Question: Like I said, picture quality is more important than the size but i have to balance. Want to make the picture file size too small.
but would rather like to see better lighting effect and good quality image.
for main-light background, since most of the area will be covered by our main-content white background, so we can delete those area to make the file smaller at same time to keep the good quality.But that is not working.
help me.

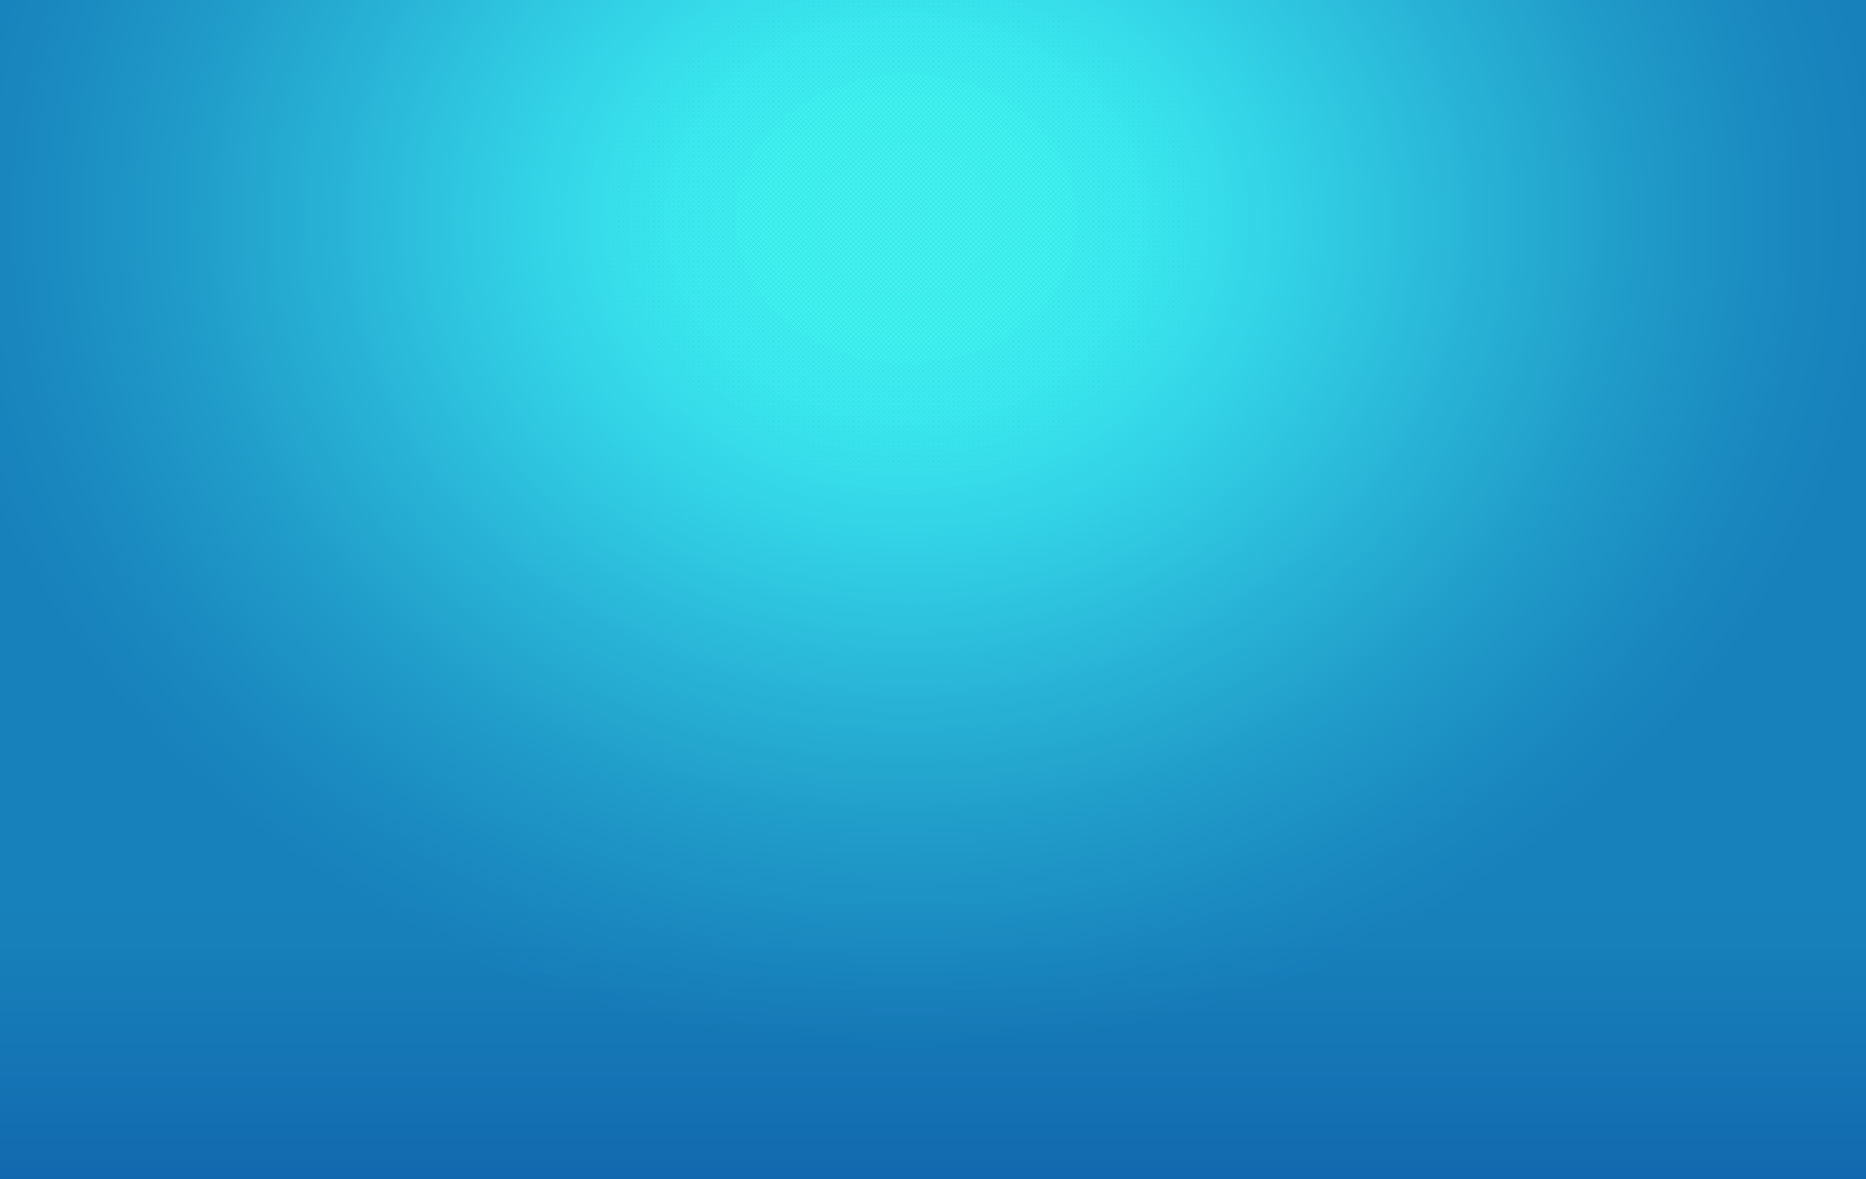
Answer: The best option is to use a image editor software and save the file as a web device.
Also the other option is to save the lighting effect as a '.png' file and set the blue background in CSS.
Say your lighting image is being called: 'lighting-effect.png'
then use css of
'''
div{
background: url('lighting-effect.png') no-repeat top center #1369AE;
}
'''
This will save image size because the image will not have to hold the blue color in it.